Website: apple
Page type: billing-address
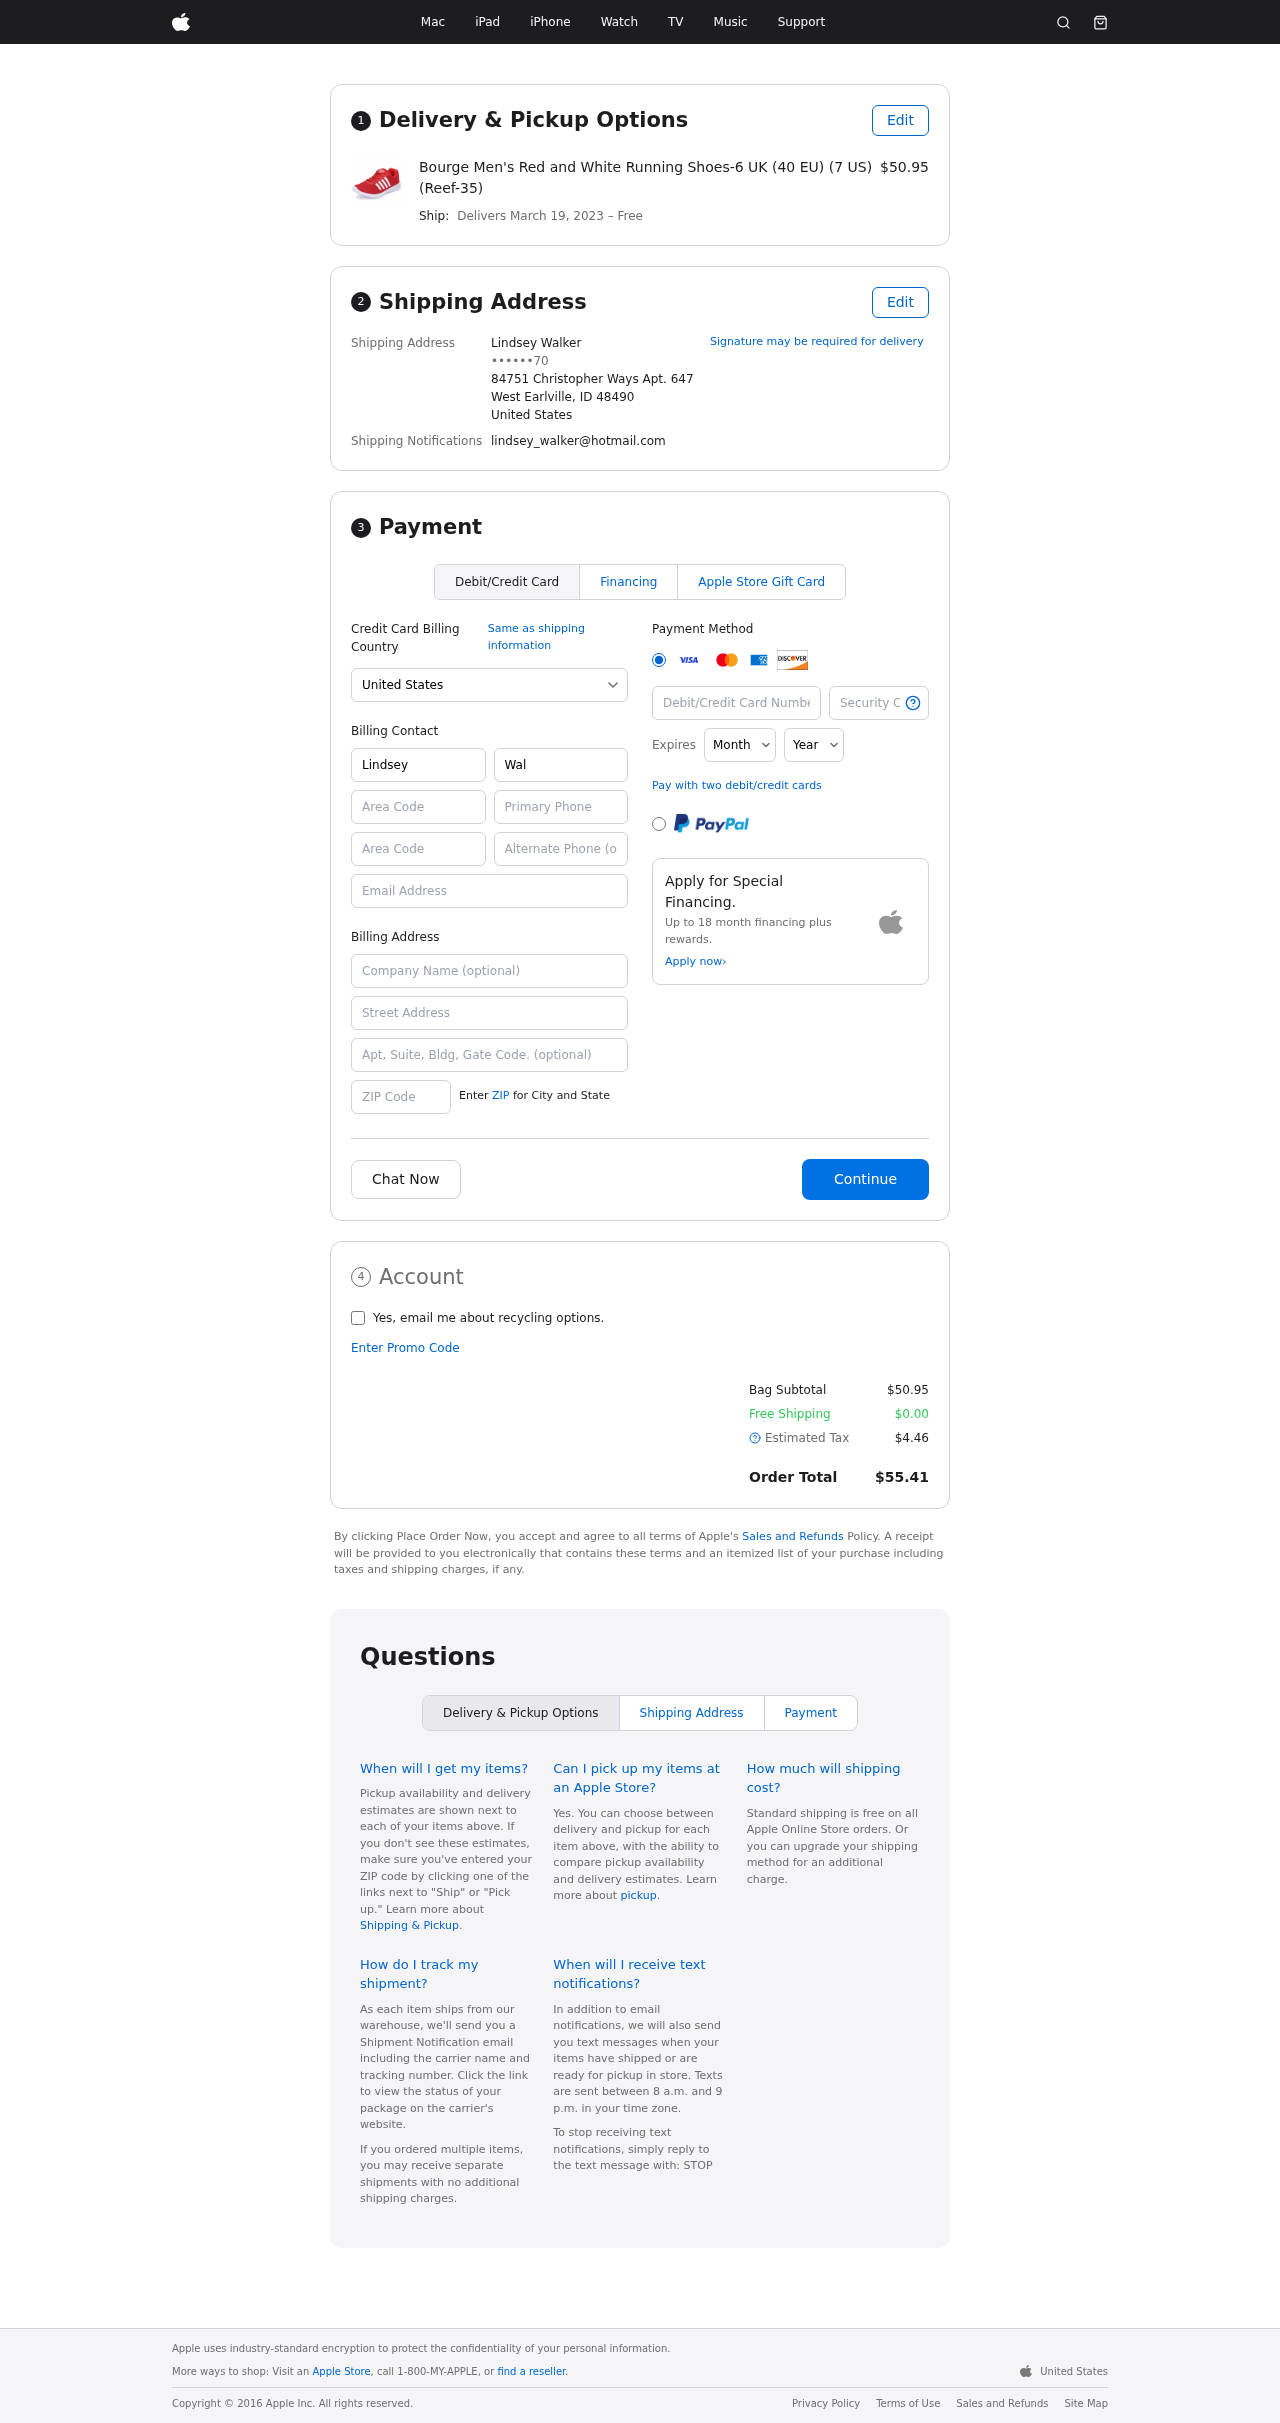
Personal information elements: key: PII_CARD_CVV
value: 183
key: PII_CARD_EXPIRY_MONTH
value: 10
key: PII_CARD_EXPIRY_YEAR
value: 29
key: PII_CARD_NUMBER
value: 4659 7588 6994 6185
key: PII_CITY_STATE_ZIP
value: West Earlville, ID 48490
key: PII_COUNTRY
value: United States
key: PII_EMAIL
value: lindsey_walker@hotmail.com
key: PII_FULLNAME
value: Lindsey Walker
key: PII_STREET
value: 84751 Christopher Ways Apt. 647
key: PII_PHONE_MASKED
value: ••••••70
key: PII_BILLING_FIRSTNAME
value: Lindsey
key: PII_BILLING_LASTNAME
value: Walker
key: PII_BILLING_PHONE_AREA
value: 502
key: PII_BILLING_PHONE
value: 5024975270
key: PII_BILLING_PHONE_ALT_AREA
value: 220
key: PII_BILLING_PHONE_ALT
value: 2209288981
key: PII_BILLING_EMAIL
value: lindsey_walker@hotmail.com
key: PII_BILLING_STREET
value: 84751 Christopher Ways Apt. 647
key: PII_BILLING_STREET2
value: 7325 Chad Green
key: PII_BILLING_POSTCODE
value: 48490
Product elements: key: PRODUCT1_NAME
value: Bourge Men's Red and White Running Shoes-6 UK (40 EU) (7 US) (Reef-35)
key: PRODUCT1_PRICE
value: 50.95
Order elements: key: ORDER_DELIVERY_DATE
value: March 19, 2023
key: ORDER_SUBTOTAL
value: $50.95
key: ORDER_SHIPPING_COST
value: $0.00
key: ORDER_TAX
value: $4.46
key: ORDER_TOTAL
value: $55.41